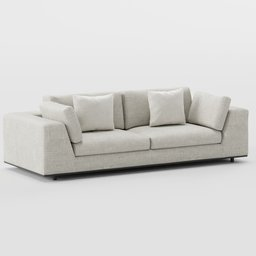
Label: furniture